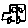
Label: car